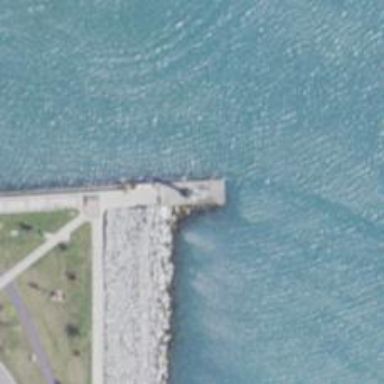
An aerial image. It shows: Lighthouse.